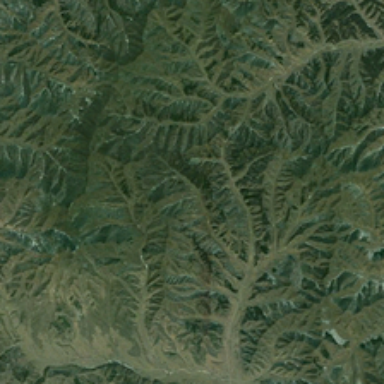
This mountain range has grown a large number of tall trees .